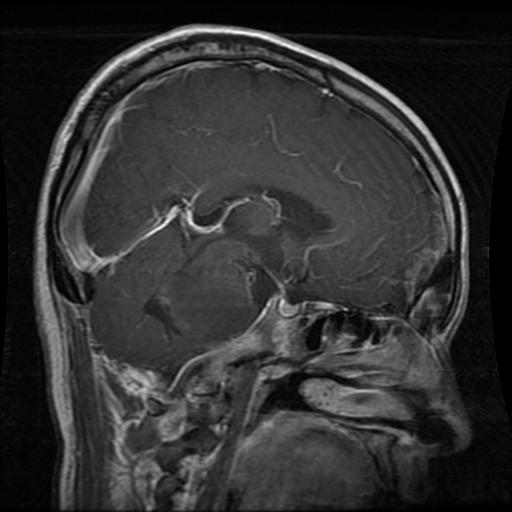
Label: glioma